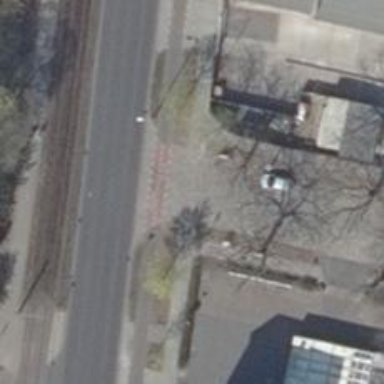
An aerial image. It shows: Unmarked crossing on the road.